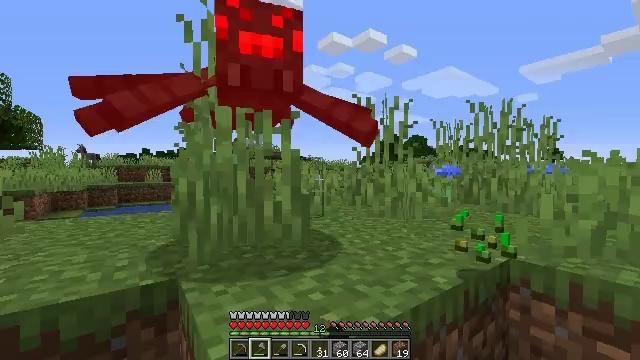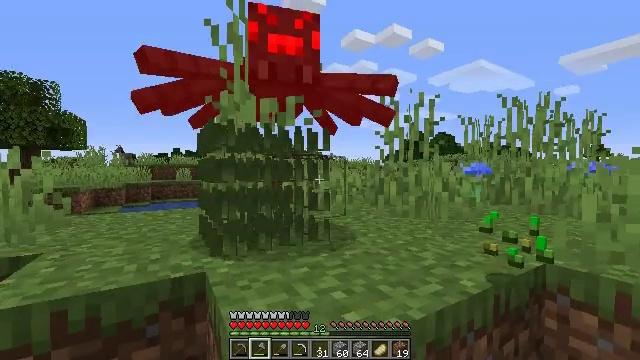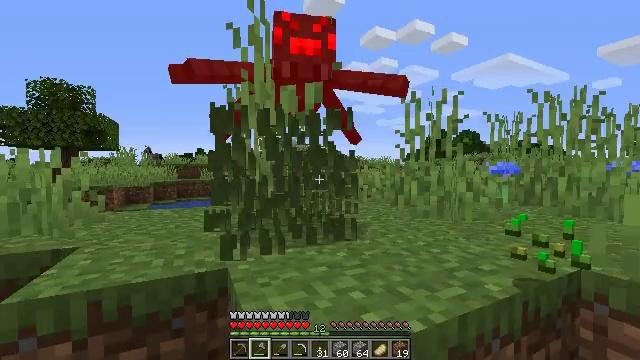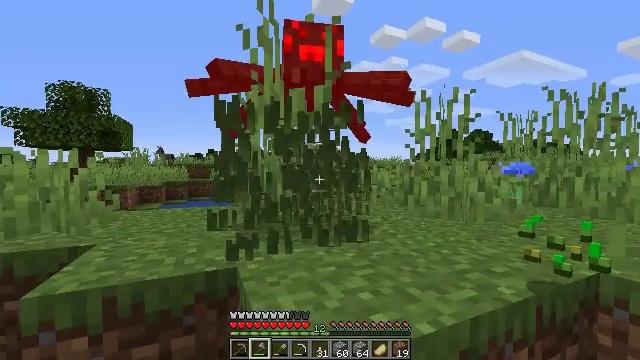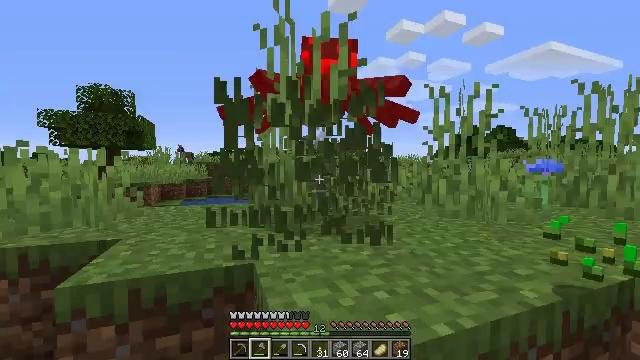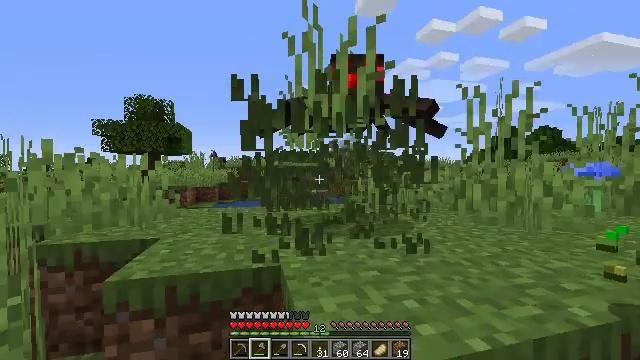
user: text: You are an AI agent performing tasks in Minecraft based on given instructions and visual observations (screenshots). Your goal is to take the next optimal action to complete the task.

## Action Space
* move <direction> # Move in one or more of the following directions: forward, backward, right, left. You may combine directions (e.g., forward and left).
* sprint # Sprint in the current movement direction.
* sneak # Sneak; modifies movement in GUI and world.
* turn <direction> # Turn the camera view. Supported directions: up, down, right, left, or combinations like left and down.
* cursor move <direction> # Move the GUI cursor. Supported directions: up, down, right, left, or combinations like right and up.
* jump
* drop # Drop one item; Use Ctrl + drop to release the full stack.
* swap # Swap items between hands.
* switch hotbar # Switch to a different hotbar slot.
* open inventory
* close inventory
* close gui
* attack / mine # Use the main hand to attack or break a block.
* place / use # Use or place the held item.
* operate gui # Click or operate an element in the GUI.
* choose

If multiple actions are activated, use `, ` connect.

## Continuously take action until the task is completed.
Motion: motion action
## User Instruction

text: Gather tall grass by hitting it.
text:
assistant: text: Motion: turn left, attack / mine
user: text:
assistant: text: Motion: turn left, attack / mine
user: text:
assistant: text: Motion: turn left
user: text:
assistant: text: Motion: turn left
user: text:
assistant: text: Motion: turn left, attack / mine
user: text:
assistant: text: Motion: attack / mine